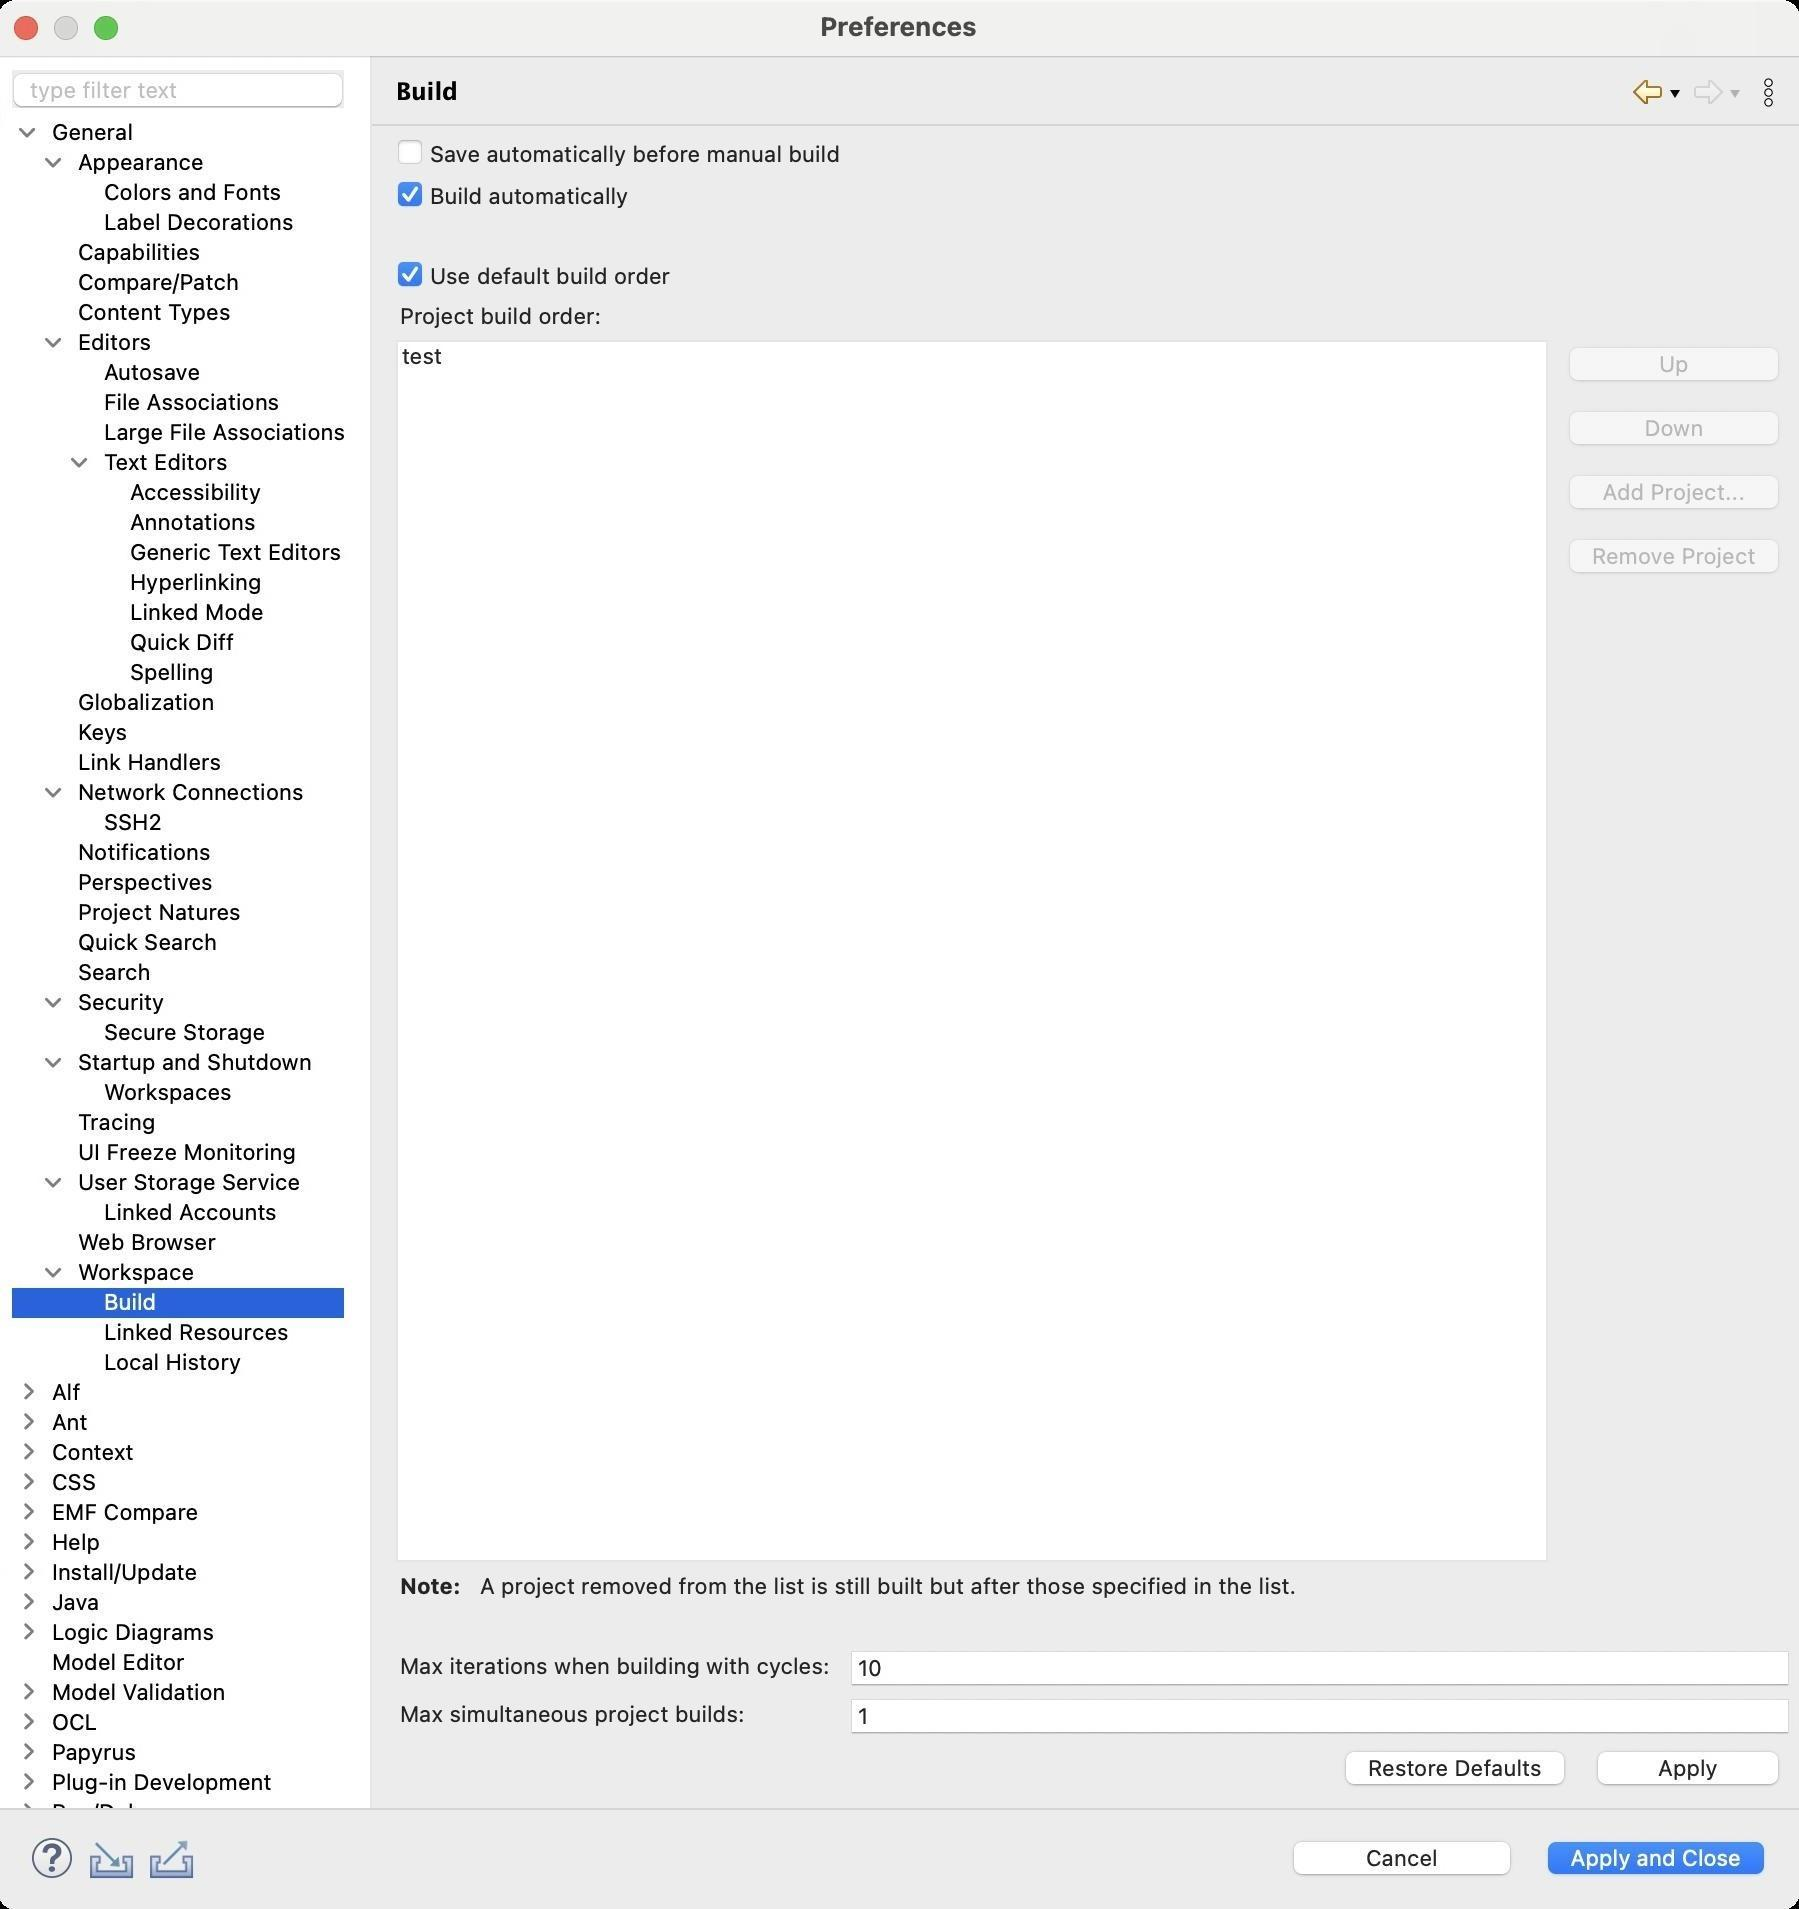
Accessibility tree:
{"name": "Preferences", "role": "AXWindow", "description": null, "role_description": "standard window", "value": null, "position": "480.00;95.00", "size": "901;955", "children": [{"name": "Apply_and_Close", "role": "AXButton", "description": null, "role_description": "button", "value": null, "position": "769.00;917.00", "size": "120;27", "children": []}, {"name": "Cancel", "role": "AXButton", "description": null, "role_description": "button", "value": null, "position": "642.00;917.00", "size": "120;27", "children": []}, {"name": null, "role": "AXToolbar", "description": null, "role_description": "toolbar", "value": null, "position": "12.00;915.00", "size": "90;30", "children": [{"name": "Help", "role": "AXCheckBox", "description": null, "role_description": "checkbox", "value": 0, "position": "12.00;915.00", "size": "30;30", "children": []}, {"name": "Import", "role": "AXButton", "description": null, "role_description": "button", "value": null, "position": "42.00;915.00", "size": "30;30", "children": []}, {"name": "Export", "role": "AXButton", "description": null, "role_description": "button", "value": null, "position": "72.00;915.00", "size": "30;30", "children": []}]}, {"name": null, "role": "AXScrollArea", "description": null, "role_description": "scroll area", "value": null, "position": "199.00;69.00", "size": "697;830", "children": [{"name": "Apply", "role": "AXButton", "description": null, "role_description": "button", "value": null, "position": "794.00;872.00", "size": "102;27", "children": []}, {"name": "Restore_Defaults", "role": "AXButton", "description": null, "role_description": "button", "value": null, "position": "668.00;872.00", "size": "121;27", "children": []}, {"name": null, "role": "AXTextField", "description": null, "role_description": "text field", "value": "1", "position": "426.00;848.00", "size": "470;19", "children": []}, {"name": null, "role": "AXStaticText", "description": null, "role_description": "text", "value": "Max simultaneous project builds:", "position": "199.00;850.00", "size": "177;14", "children": []}, {"name": null, "role": "AXTextField", "description": null, "role_description": "text field", "value": "10", "position": "426.00;824.00", "size": "470;19", "children": []}, {"name": null, "role": "AXStaticText", "description": null, "role_description": "text", "value": "Max iterations when building with cycles:", "position": "199.00;826.00", "size": "219;14", "children": []}, {"name": null, "role": "AXStaticText", "description": null, "role_description": "text", "value": "", "position": "199.00;805.00", "size": "4;14", "children": []}, {"name": null, "role": "AXStaticText", "description": null, "role_description": "text", "value": "A project removed from the list is still built but after those specified in the list.", "position": "239.00;786.00", "size": "413;14", "children": []}, {"name": null, "role": "AXStaticText", "description": null, "role_description": "text", "value": "Note:", "position": "199.00;786.00", "size": "35;14", "children": []}, {"name": "Remove_Project", "role": "AXButton", "description": null, "role_description": "button", "value": null, "position": "780.00;266.00", "size": "116;27", "children": []}, {"name": "Add_Project...", "role": "AXButton", "description": null, "role_description": "button", "value": null, "position": "780.00;234.00", "size": "116;27", "children": []}, {"name": "Down", "role": "AXButton", "description": null, "role_description": "button", "value": null, "position": "780.00;202.00", "size": "116;27", "children": []}, {"name": "Up", "role": "AXButton", "description": null, "role_description": "button", "value": null, "position": "780.00;170.00", "size": "116;27", "children": []}, {"name": null, "role": "AXScrollArea", "description": null, "role_description": "scroll area", "value": null, "position": "199.00;170.00", "size": "576;611", "children": [{"name": null, "role": "AXTable", "description": null, "role_description": "table", "value": null, "position": "200.00;171.00", "size": "574;609", "children": [{"name": null, "role": "AXRow", "description": null, "role_description": "table row", "value": null, "position": "200.00;171.00", "size": "574;15", "children": [{"name": null, "role": "AXTextField", "description": null, "role_description": "text field", "value": "test", "position": "200.00;171.00", "size": "24;14", "children": []}]}, {"name": null, "role": "AXColumn", "description": null, "role_description": "column", "value": null, "position": "200.00;171.00", "size": "25;609", "children": []}]}]}, {"name": null, "role": "AXStaticText", "description": null, "role_description": "text", "value": "Project build order:", "position": "199.00;151.00", "size": "697;14", "children": []}, {"name": "Use_default_build_order", "role": "AXCheckBox", "description": null, "role_description": "checkbox", "value": 1, "position": "199.00;130.00", "size": "697;16", "children": []}, {"name": null, "role": "AXStaticText", "description": null, "role_description": "text", "value": "", "position": "199.00;111.00", "size": "4;14", "children": []}, {"name": "Build_automatically", "role": "AXCheckBox", "description": null, "role_description": "checkbox", "value": 1, "position": "199.00;90.00", "size": "697;16", "children": []}, {"name": "Save_automatically_before_manual_build", "role": "AXCheckBox", "description": null, "role_description": "checkbox", "value": 0, "position": "199.00;69.00", "size": "697;16", "children": []}]}, {"name": null, "role": "AXToolbar", "description": "", "role_description": "toolbar", "value": null, "position": "814.00;35.00", "size": "82;22", "children": [{"name": "Back_to_Workspace", "role": "AXMenuButton", "description": null, "role_description": "menu button", "value": null, "position": "814.00;35.00", "size": "22;22", "children": []}, {"name": "Forward", "role": "AXMenuButton", "description": null, "role_description": "menu button", "value": null, "position": "844.00;35.00", "size": "22;22", "children": []}, {"name": "Additional_Dialog_Actions", "role": "AXButton", "description": null, "role_description": "button", "value": null, "position": "874.00;35.00", "size": "22;22", "children": []}]}, {"name": null, "role": "AXStaticText", "description": "", "role_description": "text", "value": "Build", "position": "196.00;35.00", "size": "611;21", "children": []}, {"name": null, "role": "AXSplitter", "description": null, "role_description": "splitter", "value": 180, "position": "180.00;28.00", "size": "5;876", "children": []}, {"name": null, "role": "AXScrollArea", "description": null, "role_description": "scroll area", "value": null, "position": "7.00;59.00", "size": "166;845", "children": [{"name": null, "role": "AXOutline", "description": null, "role_description": "outline", "value": null, "position": "7.00;59.00", "size": "167;870", "children": [{"name": null, "role": "AXRow", "description": null, "role_description": "outline row", "value": null, "position": "7.00;59.00", "size": "167;15", "children": [{"name": null, "role": "AXGroup", "description": null, "role_description": "group", "value": null, "position": "7.00;59.00", "size": "167;15", "children": [{"name": null, "role": "AXDisclosureTriangle", "description": null, "role_description": "disclosure triangle", "value": 1, "position": "9.00;59.00", "size": "12;14", "children": []}, {"name": null, "role": "AXStaticText", "description": null, "role_description": "text", "value": "General", "position": "25.00;59.00", "size": "148;14", "children": []}]}]}, {"name": null, "role": "AXRow", "description": null, "role_description": "outline row", "value": null, "position": "7.00;74.00", "size": "167;15", "children": [{"name": null, "role": "AXGroup", "description": null, "role_description": "group", "value": null, "position": "7.00;74.00", "size": "167;15", "children": [{"name": null, "role": "AXDisclosureTriangle", "description": null, "role_description": "disclosure triangle", "value": 1, "position": "22.00;74.00", "size": "12;14", "children": []}, {"name": null, "role": "AXStaticText", "description": null, "role_description": "text", "value": "Appearance", "position": "38.00;74.00", "size": "135;14", "children": []}]}]}, {"name": null, "role": "AXRow", "description": null, "role_description": "outline row", "value": null, "position": "7.00;89.00", "size": "167;15", "children": [{"name": null, "role": "AXStaticText", "description": null, "role_description": "text", "value": "Colors and Fonts", "position": "51.00;89.00", "size": "122;14", "children": []}]}, {"name": null, "role": "AXRow", "description": null, "role_description": "outline row", "value": null, "position": "7.00;104.00", "size": "167;15", "children": [{"name": null, "role": "AXStaticText", "description": null, "role_description": "text", "value": "Label Decorations", "position": "51.00;104.00", "size": "122;14", "children": []}]}, {"name": null, "role": "AXRow", "description": null, "role_description": "outline row", "value": null, "position": "7.00;119.00", "size": "167;15", "children": [{"name": null, "role": "AXStaticText", "description": null, "role_description": "text", "value": "Capabilities", "position": "38.00;119.00", "size": "135;14", "children": []}]}, {"name": null, "role": "AXRow", "description": null, "role_description": "outline row", "value": null, "position": "7.00;134.00", "size": "167;15", "children": [{"name": null, "role": "AXStaticText", "description": null, "role_description": "text", "value": "Compare/Patch", "position": "38.00;134.00", "size": "135;14", "children": []}]}, {"name": null, "role": "AXRow", "description": null, "role_description": "outline row", "value": null, "position": "7.00;149.00", "size": "167;15", "children": [{"name": null, "role": "AXStaticText", "description": null, "role_description": "text", "value": "Content Types", "position": "38.00;149.00", "size": "135;14", "children": []}]}, {"name": null, "role": "AXRow", "description": null, "role_description": "outline row", "value": null, "position": "7.00;164.00", "size": "167;15", "children": [{"name": null, "role": "AXGroup", "description": null, "role_description": "group", "value": null, "position": "7.00;164.00", "size": "167;15", "children": [{"name": null, "role": "AXDisclosureTriangle", "description": null, "role_description": "disclosure triangle", "value": 1, "position": "22.00;164.00", "size": "12;14", "children": []}, {"name": null, "role": "AXStaticText", "description": null, "role_description": "text", "value": "Editors", "position": "38.00;164.00", "size": "135;14", "children": []}]}]}, {"name": null, "role": "AXRow", "description": null, "role_description": "outline row", "value": null, "position": "7.00;179.00", "size": "167;15", "children": [{"name": null, "role": "AXStaticText", "description": null, "role_description": "text", "value": "Autosave", "position": "51.00;179.00", "size": "122;14", "children": []}]}, {"name": null, "role": "AXRow", "description": null, "role_description": "outline row", "value": null, "position": "7.00;194.00", "size": "167;15", "children": [{"name": null, "role": "AXStaticText", "description": null, "role_description": "text", "value": "File Associations", "position": "51.00;194.00", "size": "122;14", "children": []}]}, {"name": null, "role": "AXRow", "description": null, "role_description": "outline row", "value": null, "position": "7.00;209.00", "size": "167;15", "children": [{"name": null, "role": "AXStaticText", "description": null, "role_description": "text", "value": "Large File Associations", "position": "51.00;209.00", "size": "122;14", "children": []}]}, {"name": null, "role": "AXRow", "description": null, "role_description": "outline row", "value": null, "position": "7.00;224.00", "size": "167;15", "children": [{"name": null, "role": "AXGroup", "description": null, "role_description": "group", "value": null, "position": "7.00;224.00", "size": "167;15", "children": [{"name": null, "role": "AXDisclosureTriangle", "description": null, "role_description": "disclosure triangle", "value": 1, "position": "35.00;224.00", "size": "12;14", "children": []}, {"name": null, "role": "AXStaticText", "description": null, "role_description": "text", "value": "Text Editors", "position": "51.00;224.00", "size": "122;14", "children": []}]}]}, {"name": null, "role": "AXRow", "description": null, "role_description": "outline row", "value": null, "position": "7.00;239.00", "size": "167;15", "children": [{"name": null, "role": "AXStaticText", "description": null, "role_description": "text", "value": "Accessibility", "position": "64.00;239.00", "size": "109;14", "children": []}]}, {"name": null, "role": "AXRow", "description": null, "role_description": "outline row", "value": null, "position": "7.00;254.00", "size": "167;15", "children": [{"name": null, "role": "AXStaticText", "description": null, "role_description": "text", "value": "Annotations", "position": "64.00;254.00", "size": "109;14", "children": []}]}, {"name": null, "role": "AXRow", "description": null, "role_description": "outline row", "value": null, "position": "7.00;269.00", "size": "167;15", "children": [{"name": null, "role": "AXStaticText", "description": null, "role_description": "text", "value": "Generic Text Editors", "position": "64.00;269.00", "size": "109;14", "children": []}]}, {"name": null, "role": "AXRow", "description": null, "role_description": "outline row", "value": null, "position": "7.00;284.00", "size": "167;15", "children": [{"name": null, "role": "AXStaticText", "description": null, "role_description": "text", "value": "Hyperlinking", "position": "64.00;284.00", "size": "109;14", "children": []}]}, {"name": null, "role": "AXRow", "description": null, "role_description": "outline row", "value": null, "position": "7.00;299.00", "size": "167;15", "children": [{"name": null, "role": "AXStaticText", "description": null, "role_description": "text", "value": "Linked Mode", "position": "64.00;299.00", "size": "109;14", "children": []}]}, {"name": null, "role": "AXRow", "description": null, "role_description": "outline row", "value": null, "position": "7.00;314.00", "size": "167;15", "children": [{"name": null, "role": "AXStaticText", "description": null, "role_description": "text", "value": "Quick Diff", "position": "64.00;314.00", "size": "109;14", "children": []}]}, {"name": null, "role": "AXRow", "description": null, "role_description": "outline row", "value": null, "position": "7.00;329.00", "size": "167;15", "children": [{"name": null, "role": "AXStaticText", "description": null, "role_description": "text", "value": "Spelling", "position": "64.00;329.00", "size": "109;14", "children": []}]}, {"name": null, "role": "AXRow", "description": null, "role_description": "outline row", "value": null, "position": "7.00;344.00", "size": "167;15", "children": [{"name": null, "role": "AXStaticText", "description": null, "role_description": "text", "value": "Globalization", "position": "38.00;344.00", "size": "135;14", "children": []}]}, {"name": null, "role": "AXRow", "description": null, "role_description": "outline row", "value": null, "position": "7.00;359.00", "size": "167;15", "children": [{"name": null, "role": "AXStaticText", "description": null, "role_description": "text", "value": "Keys", "position": "38.00;359.00", "size": "135;14", "children": []}]}, {"name": null, "role": "AXRow", "description": null, "role_description": "outline row", "value": null, "position": "7.00;374.00", "size": "167;15", "children": [{"name": null, "role": "AXStaticText", "description": null, "role_description": "text", "value": "Link Handlers", "position": "38.00;374.00", "size": "135;14", "children": []}]}, {"name": null, "role": "AXRow", "description": null, "role_description": "outline row", "value": null, "position": "7.00;389.00", "size": "167;15", "children": [{"name": null, "role": "AXGroup", "description": null, "role_description": "group", "value": null, "position": "7.00;389.00", "size": "167;15", "children": [{"name": null, "role": "AXDisclosureTriangle", "description": null, "role_description": "disclosure triangle", "value": 1, "position": "22.00;389.00", "size": "12;14", "children": []}, {"name": null, "role": "AXStaticText", "description": null, "role_description": "text", "value": "Network Connections", "position": "38.00;389.00", "size": "135;14", "children": []}]}]}, {"name": null, "role": "AXRow", "description": null, "role_description": "outline row", "value": null, "position": "7.00;404.00", "size": "167;15", "children": [{"name": null, "role": "AXStaticText", "description": null, "role_description": "text", "value": "SSH2", "position": "51.00;404.00", "size": "122;14", "children": []}]}, {"name": null, "role": "AXRow", "description": null, "role_description": "outline row", "value": null, "position": "7.00;419.00", "size": "167;15", "children": [{"name": null, "role": "AXStaticText", "description": null, "role_description": "text", "value": "Notifications", "position": "38.00;419.00", "size": "135;14", "children": []}]}, {"name": null, "role": "AXRow", "description": null, "role_description": "outline row", "value": null, "position": "7.00;434.00", "size": "167;15", "children": [{"name": null, "role": "AXStaticText", "description": null, "role_description": "text", "value": "Perspectives", "position": "38.00;434.00", "size": "135;14", "children": []}]}, {"name": null, "role": "AXRow", "description": null, "role_description": "outline row", "value": null, "position": "7.00;449.00", "size": "167;15", "children": [{"name": null, "role": "AXStaticText", "description": null, "role_description": "text", "value": "Project Natures", "position": "38.00;449.00", "size": "135;14", "children": []}]}, {"name": null, "role": "AXRow", "description": null, "role_description": "outline row", "value": null, "position": "7.00;464.00", "size": "167;15", "children": [{"name": null, "role": "AXStaticText", "description": null, "role_description": "text", "value": "Quick Search", "position": "38.00;464.00", "size": "135;14", "children": []}]}, {"name": null, "role": "AXRow", "description": null, "role_description": "outline row", "value": null, "position": "7.00;479.00", "size": "167;15", "children": [{"name": null, "role": "AXStaticText", "description": null, "role_description": "text", "value": "Search", "position": "38.00;479.00", "size": "135;14", "children": []}]}, {"name": null, "role": "AXRow", "description": null, "role_description": "outline row", "value": null, "position": "7.00;494.00", "size": "167;15", "children": [{"name": null, "role": "AXGroup", "description": null, "role_description": "group", "value": null, "position": "7.00;494.00", "size": "167;15", "children": [{"name": null, "role": "AXDisclosureTriangle", "description": null, "role_description": "disclosure triangle", "value": 1, "position": "22.00;494.00", "size": "12;14", "children": []}, {"name": null, "role": "AXStaticText", "description": null, "role_description": "text", "value": "Security", "position": "38.00;494.00", "size": "135;14", "children": []}]}]}, {"name": null, "role": "AXRow", "description": null, "role_description": "outline row", "value": null, "position": "7.00;509.00", "size": "167;15", "children": [{"name": null, "role": "AXStaticText", "description": null, "role_description": "text", "value": "Secure Storage", "position": "51.00;509.00", "size": "122;14", "children": []}]}, {"name": null, "role": "AXRow", "description": null, "role_description": "outline row", "value": null, "position": "7.00;524.00", "size": "167;15", "children": [{"name": null, "role": "AXGroup", "description": null, "role_description": "group", "value": null, "position": "7.00;524.00", "size": "167;15", "children": [{"name": null, "role": "AXDisclosureTriangle", "description": null, "role_description": "disclosure triangle", "value": 1, "position": "22.00;524.00", "size": "12;14", "children": []}, {"name": null, "role": "AXStaticText", "description": null, "role_description": "text", "value": "Startup and Shutdown", "position": "38.00;524.00", "size": "135;14", "children": []}]}]}, {"name": null, "role": "AXRow", "description": null, "role_description": "outline row", "value": null, "position": "7.00;539.00", "size": "167;15", "children": [{"name": null, "role": "AXStaticText", "description": null, "role_description": "text", "value": "Workspaces", "position": "51.00;539.00", "size": "122;14", "children": []}]}, {"name": null, "role": "AXRow", "description": null, "role_description": "outline row", "value": null, "position": "7.00;554.00", "size": "167;15", "children": [{"name": null, "role": "AXStaticText", "description": null, "role_description": "text", "value": "Tracing", "position": "38.00;554.00", "size": "135;14", "children": []}]}, {"name": null, "role": "AXRow", "description": null, "role_description": "outline row", "value": null, "position": "7.00;569.00", "size": "167;15", "children": [{"name": null, "role": "AXStaticText", "description": null, "role_description": "text", "value": "UI Freeze Monitoring", "position": "38.00;569.00", "size": "135;14", "children": []}]}, {"name": null, "role": "AXRow", "description": null, "role_description": "outline row", "value": null, "position": "7.00;584.00", "size": "167;15", "children": [{"name": null, "role": "AXGroup", "description": null, "role_description": "group", "value": null, "position": "7.00;584.00", "size": "167;15", "children": [{"name": null, "role": "AXDisclosureTriangle", "description": null, "role_description": "disclosure triangle", "value": 1, "position": "22.00;584.00", "size": "12;14", "children": []}, {"name": null, "role": "AXStaticText", "description": null, "role_description": "text", "value": "User Storage Service", "position": "38.00;584.00", "size": "135;14", "children": []}]}]}, {"name": null, "role": "AXRow", "description": null, "role_description": "outline row", "value": null, "position": "7.00;599.00", "size": "167;15", "children": [{"name": null, "role": "AXStaticText", "description": null, "role_description": "text", "value": "Linked Accounts", "position": "51.00;599.00", "size": "122;14", "children": []}]}, {"name": null, "role": "AXRow", "description": null, "role_description": "outline row", "value": null, "position": "7.00;614.00", "size": "167;15", "children": [{"name": null, "role": "AXStaticText", "description": null, "role_description": "text", "value": "Web Browser", "position": "38.00;614.00", "size": "135;14", "children": []}]}, {"name": null, "role": "AXRow", "description": null, "role_description": "outline row", "value": null, "position": "7.00;629.00", "size": "167;15", "children": [{"name": null, "role": "AXGroup", "description": null, "role_description": "group", "value": null, "position": "7.00;629.00", "size": "167;15", "children": [{"name": null, "role": "AXDisclosureTriangle", "description": null, "role_description": "disclosure triangle", "value": 1, "position": "22.00;629.00", "size": "12;14", "children": []}, {"name": null, "role": "AXStaticText", "description": null, "role_description": "text", "value": "Workspace", "position": "38.00;629.00", "size": "135;14", "children": []}]}]}, {"name": null, "role": "AXRow", "description": null, "role_description": "outline row", "value": null, "position": "7.00;644.00", "size": "167;15", "children": [{"name": null, "role": "AXStaticText", "description": null, "role_description": "text", "value": "Build", "position": "51.00;644.00", "size": "122;14", "children": []}]}, {"name": null, "role": "AXRow", "description": null, "role_description": "outline row", "value": null, "position": "7.00;659.00", "size": "167;15", "children": [{"name": null, "role": "AXStaticText", "description": null, "role_description": "text", "value": "Linked Resources", "position": "51.00;659.00", "size": "122;14", "children": []}]}, {"name": null, "role": "AXRow", "description": null, "role_description": "outline row", "value": null, "position": "7.00;674.00", "size": "167;15", "children": [{"name": null, "role": "AXStaticText", "description": null, "role_description": "text", "value": "Local History", "position": "51.00;674.00", "size": "122;14", "children": []}]}, {"name": null, "role": "AXRow", "description": null, "role_description": "outline row", "value": null, "position": "7.00;689.00", "size": "167;15", "children": [{"name": null, "role": "AXGroup", "description": null, "role_description": "group", "value": null, "position": "7.00;689.00", "size": "167;15", "children": [{"name": null, "role": "AXDisclosureTriangle", "description": null, "role_description": "disclosure triangle", "value": 0, "position": "9.00;689.00", "size": "12;14", "children": []}, {"name": null, "role": "AXStaticText", "description": null, "role_description": "text", "value": "Alf", "position": "25.00;689.00", "size": "148;14", "children": []}]}]}, {"name": null, "role": "AXRow", "description": null, "role_description": "outline row", "value": null, "position": "7.00;704.00", "size": "167;15", "children": [{"name": null, "role": "AXGroup", "description": null, "role_description": "group", "value": null, "position": "7.00;704.00", "size": "167;15", "children": [{"name": null, "role": "AXDisclosureTriangle", "description": null, "role_description": "disclosure triangle", "value": 0, "position": "9.00;704.00", "size": "12;14", "children": []}, {"name": null, "role": "AXStaticText", "description": null, "role_description": "text", "value": "Ant", "position": "25.00;704.00", "size": "148;14", "children": []}]}]}, {"name": null, "role": "AXRow", "description": null, "role_description": "outline row", "value": null, "position": "7.00;719.00", "size": "167;15", "children": [{"name": null, "role": "AXGroup", "description": null, "role_description": "group", "value": null, "position": "7.00;719.00", "size": "167;15", "children": [{"name": null, "role": "AXDisclosureTriangle", "description": null, "role_description": "disclosure triangle", "value": 0, "position": "9.00;719.00", "size": "12;14", "children": []}, {"name": null, "role": "AXStaticText", "description": null, "role_description": "text", "value": "Context", "position": "25.00;719.00", "size": "148;14", "children": []}]}]}, {"name": null, "role": "AXRow", "description": null, "role_description": "outline row", "value": null, "position": "7.00;734.00", "size": "167;15", "children": [{"name": null, "role": "AXGroup", "description": null, "role_description": "group", "value": null, "position": "7.00;734.00", "size": "167;15", "children": [{"name": null, "role": "AXDisclosureTriangle", "description": null, "role_description": "disclosure triangle", "value": 0, "position": "9.00;734.00", "size": "12;14", "children": []}, {"name": null, "role": "AXStaticText", "description": null, "role_description": "text", "value": "CSS", "position": "25.00;734.00", "size": "148;14", "children": []}]}]}, {"name": null, "role": "AXRow", "description": null, "role_description": "outline row", "value": null, "position": "7.00;749.00", "size": "167;15", "children": [{"name": null, "role": "AXGroup", "description": null, "role_description": "group", "value": null, "position": "7.00;749.00", "size": "167;15", "children": [{"name": null, "role": "AXDisclosureTriangle", "description": null, "role_description": "disclosure triangle", "value": 0, "position": "9.00;749.00", "size": "12;14", "children": []}, {"name": null, "role": "AXStaticText", "description": null, "role_description": "text", "value": "EMF Compare", "position": "25.00;749.00", "size": "148;14", "children": []}]}]}, {"name": null, "role": "AXRow", "description": null, "role_description": "outline row", "value": null, "position": "7.00;764.00", "size": "167;15", "children": [{"name": null, "role": "AXGroup", "description": null, "role_description": "group", "value": null, "position": "7.00;764.00", "size": "167;15", "children": [{"name": null, "role": "AXDisclosureTriangle", "description": null, "role_description": "disclosure triangle", "value": 0, "position": "9.00;764.00", "size": "12;14", "children": []}, {"name": null, "role": "AXStaticText", "description": null, "role_description": "text", "value": "Help", "position": "25.00;764.00", "size": "148;14", "children": []}]}]}, {"name": null, "role": "AXRow", "description": null, "role_description": "outline row", "value": null, "position": "7.00;779.00", "size": "167;15", "children": [{"name": null, "role": "AXGroup", "description": null, "role_description": "group", "value": null, "position": "7.00;779.00", "size": "167;15", "children": [{"name": null, "role": "AXDisclosureTriangle", "description": null, "role_description": "disclosure triangle", "value": 0, "position": "9.00;779.00", "size": "12;14", "children": []}, {"name": null, "role": "AXStaticText", "description": null, "role_description": "text", "value": "Install/Update", "position": "25.00;779.00", "size": "148;14", "children": []}]}]}, {"name": null, "role": "AXRow", "description": null, "role_description": "outline row", "value": null, "position": "7.00;794.00", "size": "167;15", "children": [{"name": null, "role": "AXGroup", "description": null, "role_description": "group", "value": null, "position": "7.00;794.00", "size": "167;15", "children": [{"name": null, "role": "AXDisclosureTriangle", "description": null, "role_description": "disclosure triangle", "value": 0, "position": "9.00;794.00", "size": "12;14", "children": []}, {"name": null, "role": "AXStaticText", "description": null, "role_description": "text", "value": "Java", "position": "25.00;794.00", "size": "148;14", "children": []}]}]}, {"name": null, "role": "AXRow", "description": null, "role_description": "outline row", "value": null, "position": "7.00;809.00", "size": "167;15", "children": [{"name": null, "role": "AXGroup", "description": null, "role_description": "group", "value": null, "position": "7.00;809.00", "size": "167;15", "children": [{"name": null, "role": "AXDisclosureTriangle", "description": null, "role_description": "disclosure triangle", "value": 0, "position": "9.00;809.00", "size": "12;14", "children": []}, {"name": null, "role": "AXStaticText", "description": null, "role_description": "text", "value": "Logic Diagrams", "position": "25.00;809.00", "size": "148;14", "children": []}]}]}, {"name": null, "role": "AXRow", "description": null, "role_description": "outline row", "value": null, "position": "7.00;824.00", "size": "167;15", "children": [{"name": null, "role": "AXStaticText", "description": null, "role_description": "text", "value": "Model Editor", "position": "25.00;824.00", "size": "148;14", "children": []}]}, {"name": null, "role": "AXRow", "description": null, "role_description": "outline row", "value": null, "position": "7.00;839.00", "size": "167;15", "children": [{"name": null, "role": "AXGroup", "description": null, "role_description": "group", "value": null, "position": "7.00;839.00", "size": "167;15", "children": [{"name": null, "role": "AXDisclosureTriangle", "description": null, "role_description": "disclosure triangle", "value": 0, "position": "9.00;839.00", "size": "12;14", "children": []}, {"name": null, "role": "AXStaticText", "description": null, "role_description": "text", "value": "Model Validation", "position": "25.00;839.00", "size": "148;14", "children": []}]}]}, {"name": null, "role": "AXRow", "description": null, "role_description": "outline row", "value": null, "position": "7.00;854.00", "size": "167;15", "children": [{"name": null, "role": "AXGroup", "description": null, "role_description": "group", "value": null, "position": "7.00;854.00", "size": "167;15", "children": [{"name": null, "role": "AXDisclosureTriangle", "description": null, "role_description": "disclosure triangle", "value": 0, "position": "9.00;854.00", "size": "12;14", "children": []}, {"name": null, "role": "AXStaticText", "description": null, "role_description": "text", "value": "OCL", "position": "25.00;854.00", "size": "148;14", "children": []}]}]}, {"name": null, "role": "AXRow", "description": null, "role_description": "outline row", "value": null, "position": "7.00;869.00", "size": "167;15", "children": [{"name": null, "role": "AXGroup", "description": null, "role_description": "group", "value": null, "position": "7.00;869.00", "size": "167;15", "children": [{"name": null, "role": "AXDisclosureTriangle", "description": null, "role_description": "disclosure triangle", "value": 0, "position": "9.00;869.00", "size": "12;14", "children": []}, {"name": null, "role": "AXStaticText", "description": null, "role_description": "text", "value": "Papyrus", "position": "25.00;869.00", "size": "148;14", "children": []}]}]}, {"name": null, "role": "AXRow", "description": null, "role_description": "outline row", "value": null, "position": "7.00;884.00", "size": "167;15", "children": [{"name": null, "role": "AXGroup", "description": null, "role_description": "group", "value": null, "position": "7.00;884.00", "size": "167;15", "children": [{"name": null, "role": "AXDisclosureTriangle", "description": null, "role_description": "disclosure triangle", "value": 0, "position": "9.00;884.00", "size": "12;14", "children": []}, {"name": null, "role": "AXStaticText", "description": null, "role_description": "text", "value": "Plug-in Development", "position": "25.00;884.00", "size": "148;14", "children": []}]}]}, {"name": null, "role": "AXRow", "description": null, "role_description": "outline row", "value": null, "position": "7.00;899.00", "size": "167;15", "children": [{"name": null, "role": "AXGroup", "description": null, "role_description": "group", "value": null, "position": "7.00;899.00", "size": "167;15", "children": [{"name": null, "role": "AXDisclosureTriangle", "description": null, "role_description": "disclosure triangle", "value": 0, "position": "9.00;899.00", "size": "12;14", "children": []}, {"name": null, "role": "AXStaticText", "description": null, "role_description": "text", "value": "Run/Debug", "position": "25.00;899.00", "size": "148;14", "children": []}]}]}, {"name": null, "role": "AXRow", "description": null, "role_description": "outline row", "value": null, "position": "7.00;914.00", "size": "167;15", "children": [{"name": null, "role": "AXGroup", "description": null, "role_description": "group", "value": null, "position": "7.00;914.00", "size": "167;15", "children": [{"name": null, "role": "AXDisclosureTriangle", "description": null, "role_description": "disclosure triangle", "value": 0, "position": "9.00;914.00", "size": "12;14", "children": []}, {"name": null, "role": "AXStaticText", "description": null, "role_description": "text", "value": "Version Control (Team)", "position": "25.00;914.00", "size": "148;14", "children": []}]}]}, {"name": null, "role": "AXColumn", "description": null, "role_description": "column", "value": null, "position": "7.00;59.00", "size": "167;870", "children": []}]}, {"name": null, "role": "AXScrollBar", "description": null, "role_description": "scroll bar", "value": 0.0, "position": "7.00;888.00", "size": "166;16", "children": [{"name": null, "role": "AXValueIndicator", "description": null, "role_description": "value indicator", "value": 0.0, "position": "8.00;892.00", "size": "163;12", "children": []}, {"name": null, "role": "AXButton", "description": null, "role_description": "increment arrow button", "value": null, "position": "7.00;888.00", "size": "0;0", "children": []}, {"name": null, "role": "AXButton", "description": null, "role_description": "decrement arrow button", "value": null, "position": "7.00;888.00", "size": "0;0", "children": []}, {"name": null, "role": "AXButton", "description": null, "role_description": "increment page button", "value": null, "position": "171.50;892.00", "size": "2;12", "children": []}, {"name": null, "role": "AXButton", "description": null, "role_description": "decrement page button", "value": null, "position": "7.00;892.00", "size": "1;12", "children": []}]}, {"name": null, "role": "AXScrollBar", "description": null, "role_description": "scroll bar", "value": 0.0, "position": "157.00;59.00", "size": "16;845", "children": [{"name": null, "role": "AXValueIndicator", "description": null, "role_description": "value indicator", "value": 0.0, "position": "161.00;60.00", "size": "12;818", "children": []}, {"name": null, "role": "AXButton", "description": null, "role_description": "increment arrow button", "value": null, "position": "157.00;59.00", "size": "0;0", "children": []}, {"name": null, "role": "AXButton", "description": null, "role_description": "decrement arrow button", "value": null, "position": "157.00;59.00", "size": "0;0", "children": []}, {"name": null, "role": "AXButton", "description": null, "role_description": "increment page button", "value": null, "position": "161.00;879.00", "size": "12;25", "children": []}, {"name": null, "role": "AXButton", "description": null, "role_description": "decrement page button", "value": null, "position": "161.00;59.00", "size": "12;1", "children": []}]}]}, {"name": "type_filter_text", "role": "AXTextField", "description": null, "role_description": "search text field", "value": "", "position": "7.00;35.00", "size": "166;19", "children": []}, {"name": null, "role": "AXButton", "description": null, "role_description": "close button", "value": null, "position": "7.00;6.00", "size": "14;16", "children": []}, {"name": null, "role": "AXButton", "description": null, "role_description": "zoom button", "value": null, "position": "47.00;6.00", "size": "14;16", "children": [{"name": null, "role": "AXGroup", "description": null, "role_description": "group", "value": null, "position": "47.00;6.00", "size": "14;16", "children": [{"name": null, "role": "AXGroup", "description": null, "role_description": "group", "value": null, "position": "47.00;6.00", "size": "14;16", "children": []}]}]}, {"name": null, "role": "AXButton", "description": null, "role_description": "minimize button", "value": null, "position": "27.00;6.00", "size": "14;16", "children": []}, {"name": null, "role": "AXStaticText", "description": null, "role_description": "text", "value": "Preferences", "position": "409.00;5.00", "size": "83;16", "children": []}]}